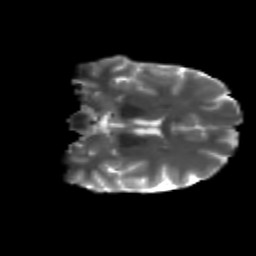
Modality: T2w
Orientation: coronal
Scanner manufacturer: siemens
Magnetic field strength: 3 T
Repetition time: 4.16 s
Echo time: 0.0806 s